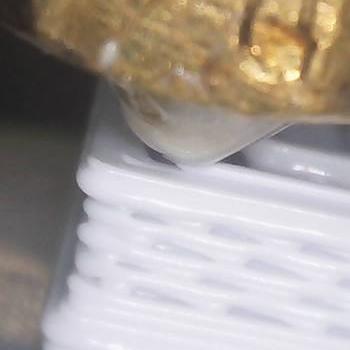
Flow rate: 70%